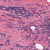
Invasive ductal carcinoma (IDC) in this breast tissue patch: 1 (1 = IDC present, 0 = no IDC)